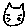
Label: cat